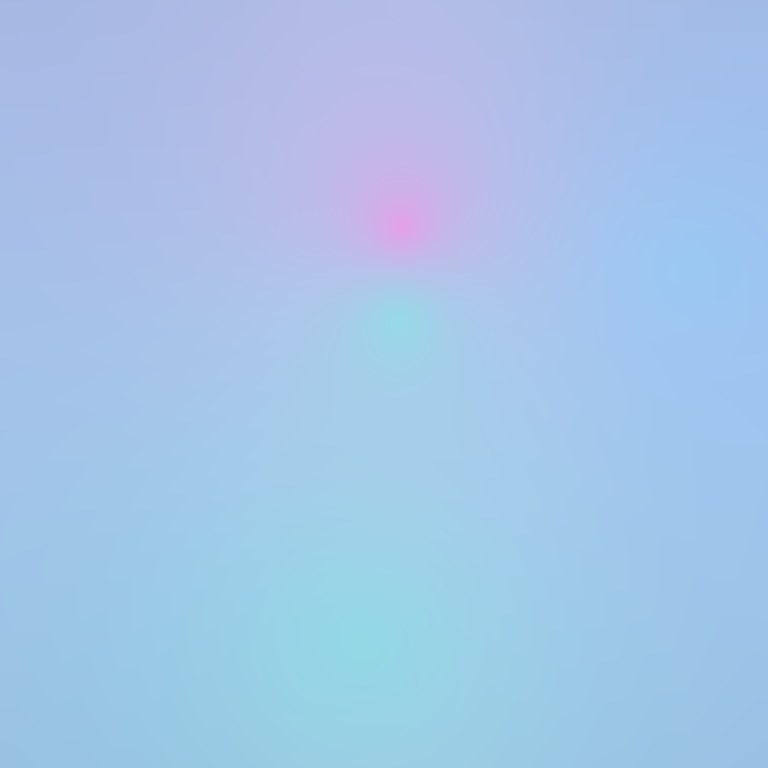
Abstract light effect, smooth gradient from soft blue to gentle pink, serene atmosphere, subtle glow, no room, no furniture, no objects.